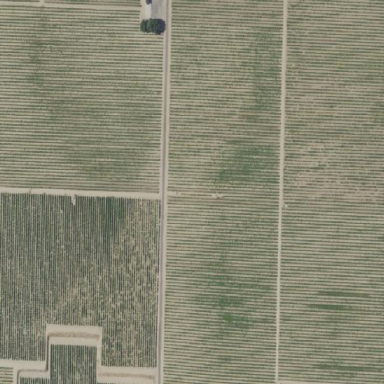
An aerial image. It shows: Beautiful vineyard in the countryside.